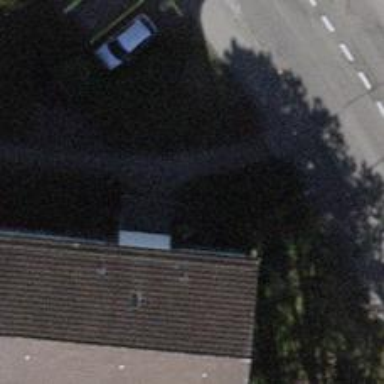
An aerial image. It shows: Footway surfaced with paving stones.